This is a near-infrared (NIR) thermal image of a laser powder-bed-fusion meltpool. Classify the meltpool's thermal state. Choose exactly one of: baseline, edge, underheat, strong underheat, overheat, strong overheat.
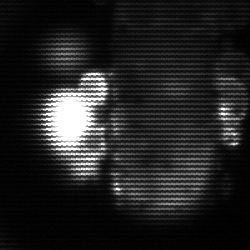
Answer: strong underheat